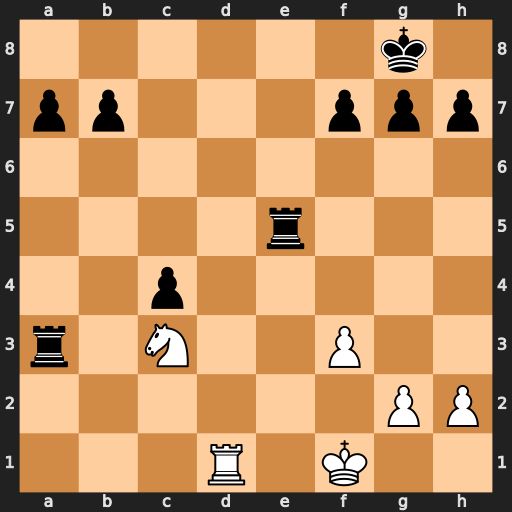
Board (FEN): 6k1/pp3ppp/8/4r3/2p5/r1N2P2/6PP/3R1K2
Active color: w
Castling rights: -
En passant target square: -
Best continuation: Rd8+ Re8 Rxe8#